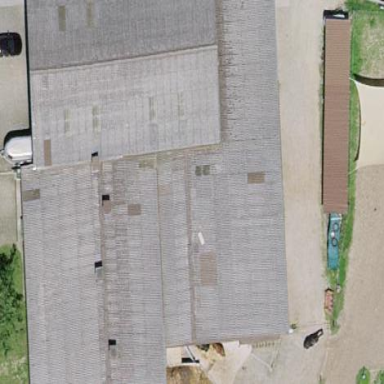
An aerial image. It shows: Barn.